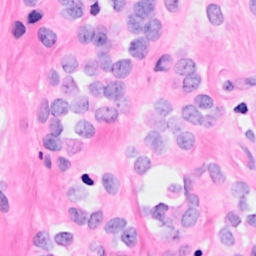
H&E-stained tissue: Breast